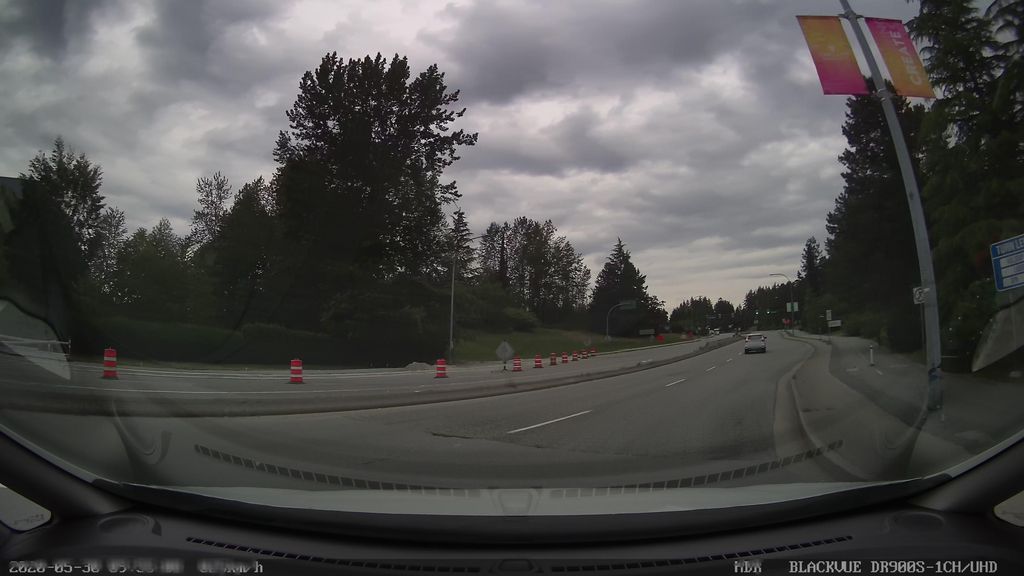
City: vancouver